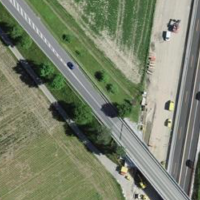
EUNIS habitat code: 57
Species observed at this site:
Fagus sylvatica